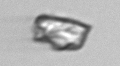
Label: detritus_transparent